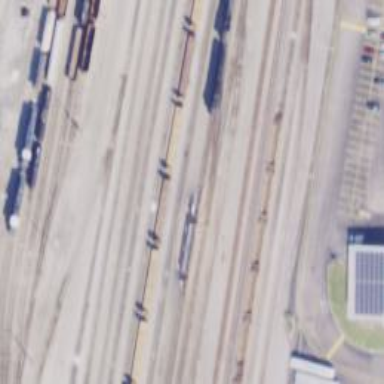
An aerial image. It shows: Railway yard used for servicing trains.